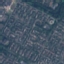
Label: Residential